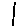
Label: line